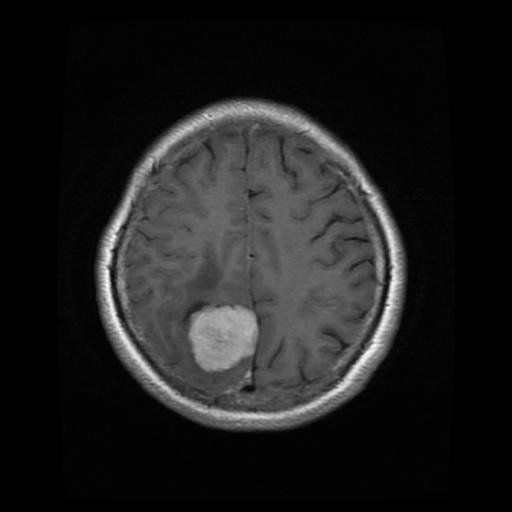
Label: meningioma